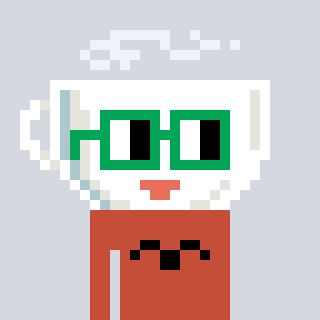
a pixel art character with square green glasses, a mug-shaped head and a rust-colored body on a cool background